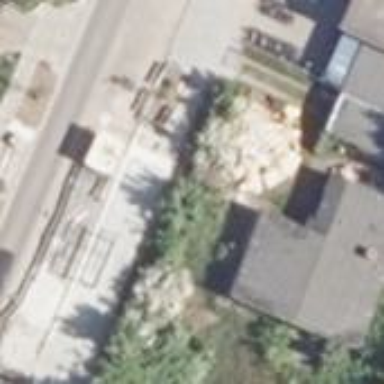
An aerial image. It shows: Detached building.